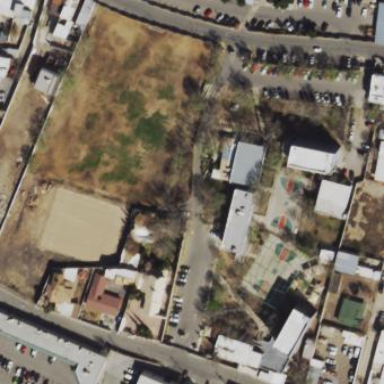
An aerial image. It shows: School.